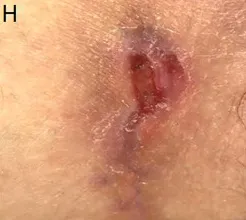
2 Recurrence after limited excision of the lesion and direct suture (H).
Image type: medical_photograph (skin_photograph)